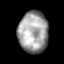
Tissue: lung
Cell type: Epithelial cells
Senescence score: 0.2051
Nuclear area (px): 1213
Mean DAPI intensity: 158.762